Field crop: tomato
Growth stage: 1
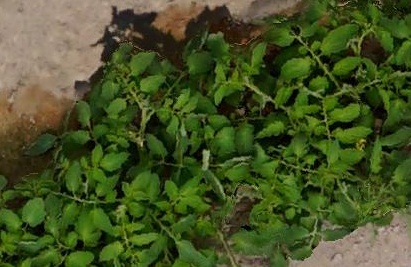
Species: tomato